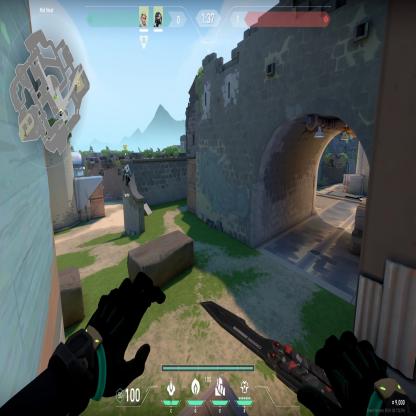
Label: teammate